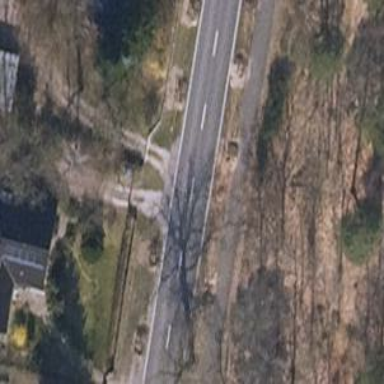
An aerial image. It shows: Secondary road with asphalt surface.